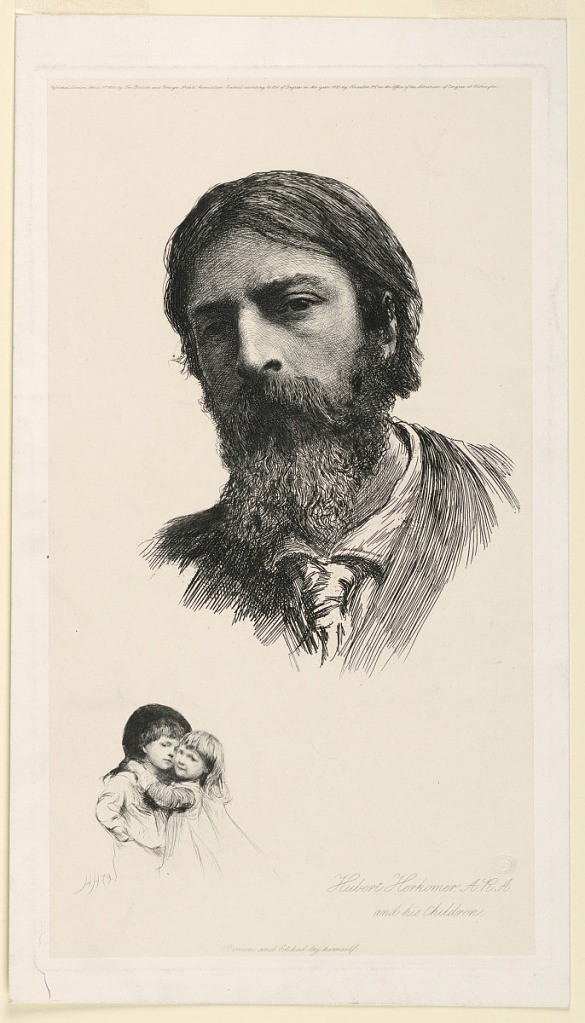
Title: Portrait of Sir Herbert von Herkomer
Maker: Sir Herbert von Herkomer, 1849 - 1914
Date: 1879
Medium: Etching on paper
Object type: Print
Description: Head portrait of the artist, his gaze directed forward, head tilted slightly to the left. Lower left, a remarque of two children, one embracing the other. Sitter's name below and at top, publisher's name.